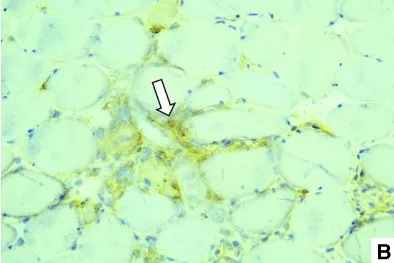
(B) Immunohistochemical staining of CD4: white arrow.
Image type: pathology (immunostaining)